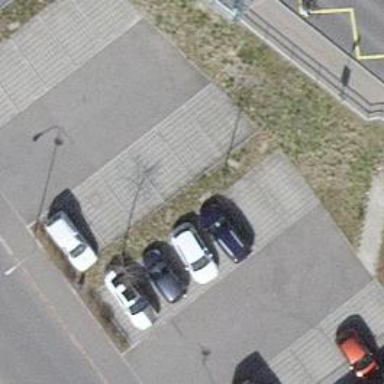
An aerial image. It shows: Parking area with surface.